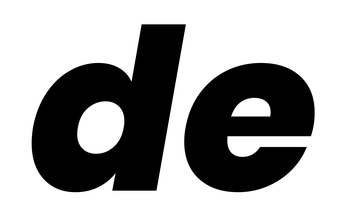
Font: Poppins-ExtraBoldItalic